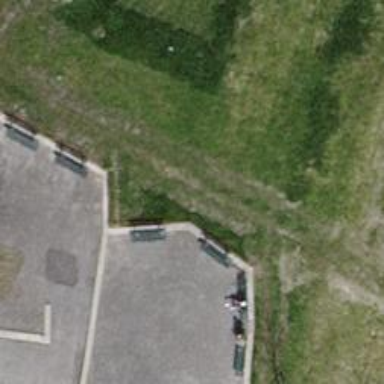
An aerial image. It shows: Bench.